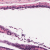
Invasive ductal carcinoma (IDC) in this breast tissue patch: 0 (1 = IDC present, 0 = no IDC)